Question: I am making a keyboard ( InputMethodService ), which needs to launch a dialog.
As I found out, a service can not launch a dialog. So I made a separate activity which is called from the service by
'''
Intent dialogIntent = new Intent(getBaseContext(), dialog.class);
dialogIntent.addFlags(Intent.FLAG_ACTIVITY_NEW_TASK);
getApplication().startActivity(dialogIntent);
'''
and show a dialog. The problem is that this activity replaces the previous one, where the user was typing something.
What do you think would be the best way to make it "transparent" ( i.e. not to push away the previous activity ) and also what would be the best way for this activity to talk back to the service, saying that dialog option was picked.
Thanks! :)

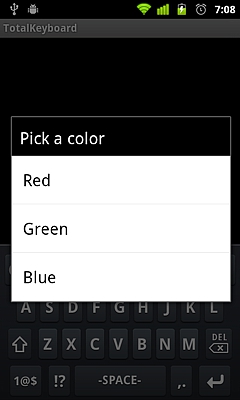
Answer: If this is an 'Activity' (not a 'Dialog'), you can add a dialog theme in the 'activity' section of your 'AndroidManifest':
'''
android:theme="@android:style/Theme.Dialog"
'''
As for getting back what the user pressed, you should use <URL>